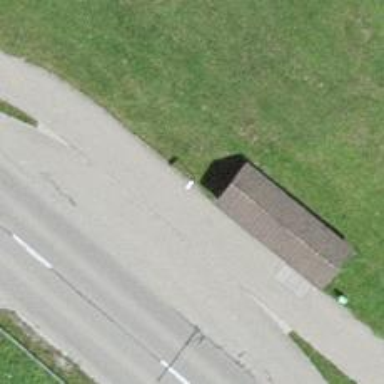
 serving as platform for public transportation."